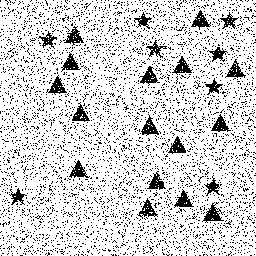
Squares: 0
Triangles: 16
Stars: 8
Total shapes: 24